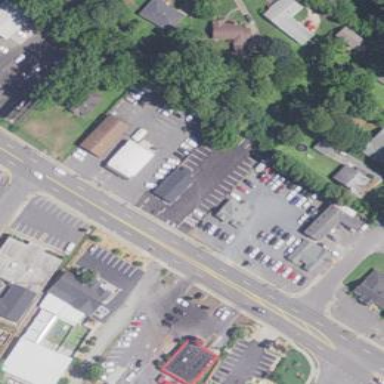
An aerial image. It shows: Retail area.